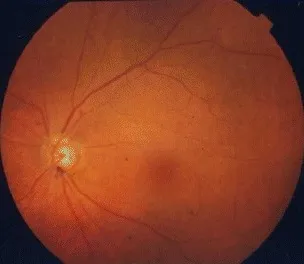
B; Postoperative funduscopic image of the left eye. Following vitreous surgery, the macula could be visualized and the corrected visual acuity in that eye had improved to 20/25.
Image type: ophthalmic_imaging (fundus_photograph)